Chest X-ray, AP view. Patient: 31 years old, sex M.
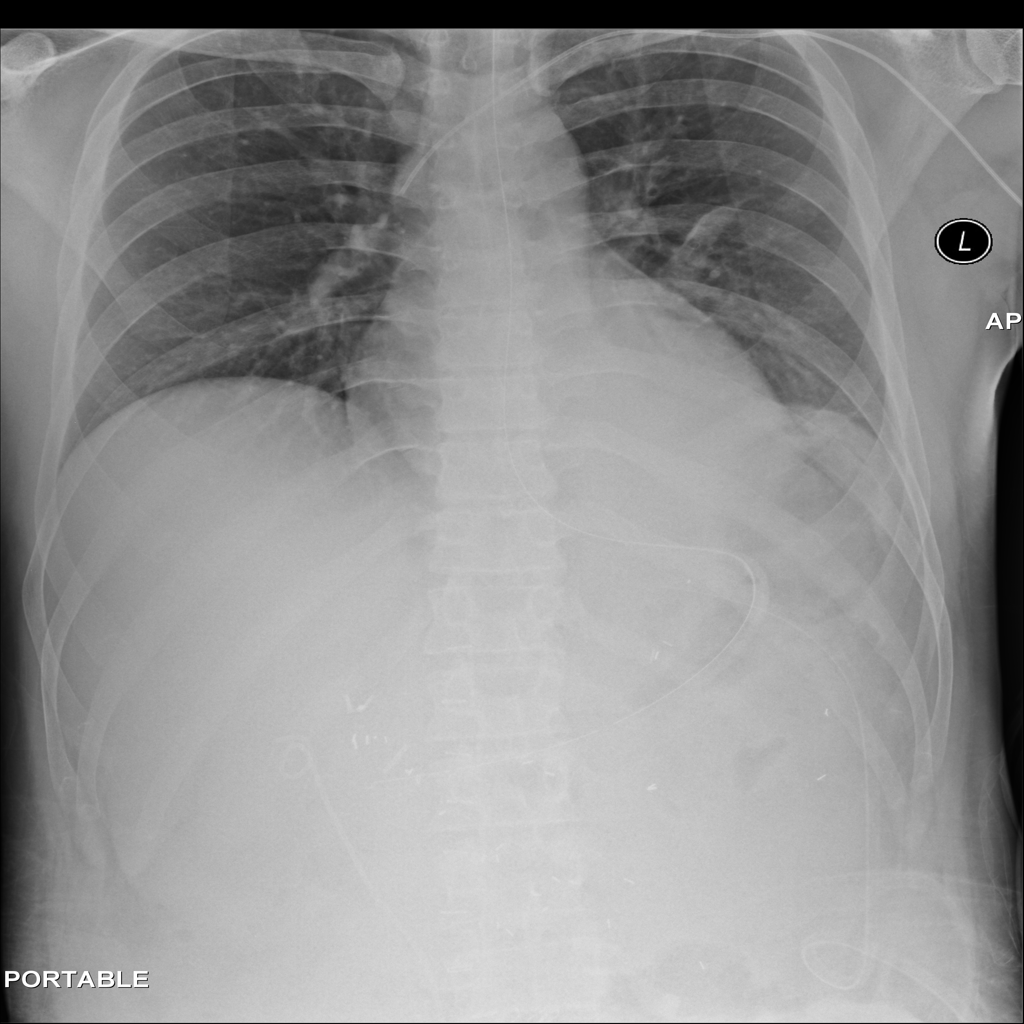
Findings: Atelectasis, Consolidation